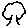
Label: tree